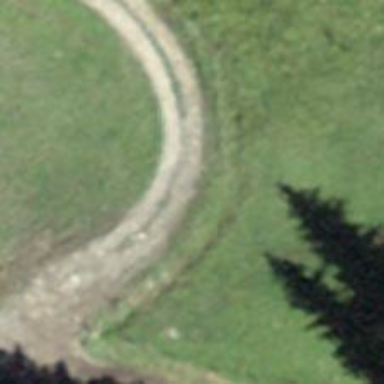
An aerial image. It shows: Unpaved track with grade2 tracktype.